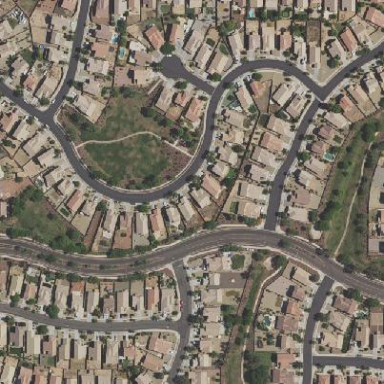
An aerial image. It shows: Residential area within neighborhood.